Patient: sex M, age 51
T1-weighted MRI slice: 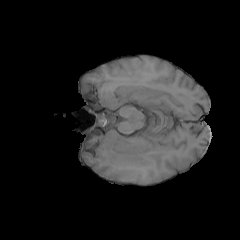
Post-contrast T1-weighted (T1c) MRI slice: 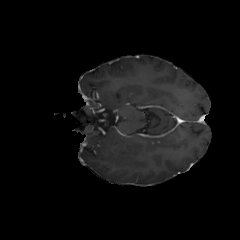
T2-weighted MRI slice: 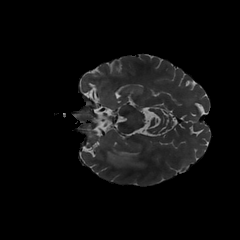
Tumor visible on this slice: yes
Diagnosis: Glioblastoma, IDH-wildtype
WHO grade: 4